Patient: sex F, age 73
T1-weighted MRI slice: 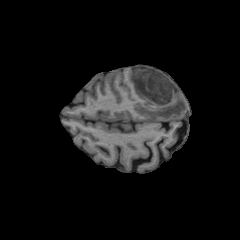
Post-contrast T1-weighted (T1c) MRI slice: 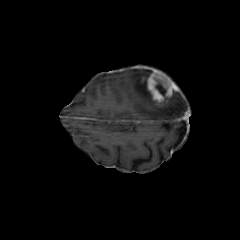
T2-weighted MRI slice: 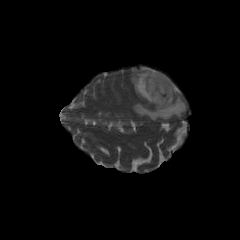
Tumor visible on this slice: yes
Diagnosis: Glioblastoma, IDH-wildtype
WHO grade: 4